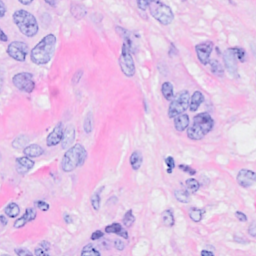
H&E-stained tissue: Breast